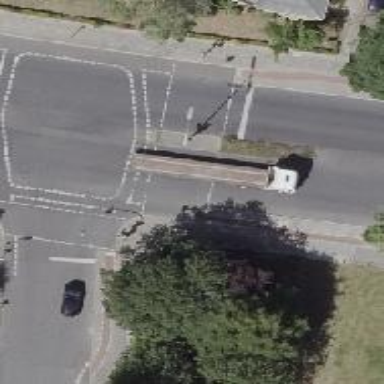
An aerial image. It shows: Asphalt footway with crossing controlled by traffic signals.